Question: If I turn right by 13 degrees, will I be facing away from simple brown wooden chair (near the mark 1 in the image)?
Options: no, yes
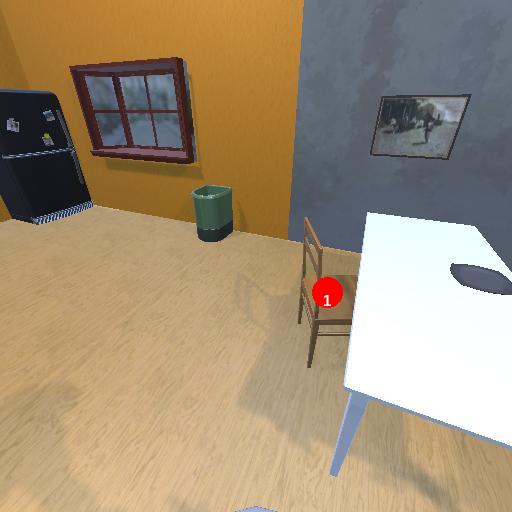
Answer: no